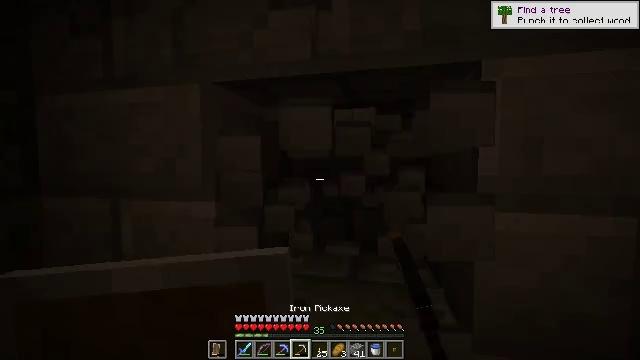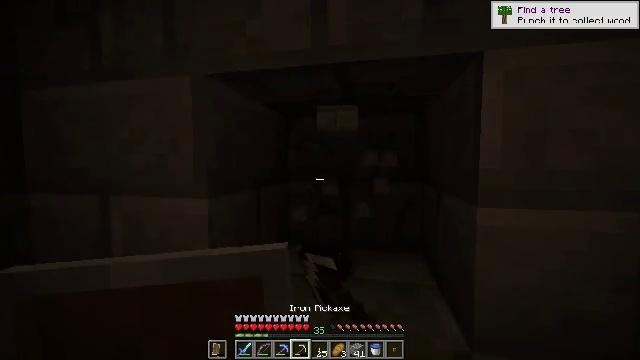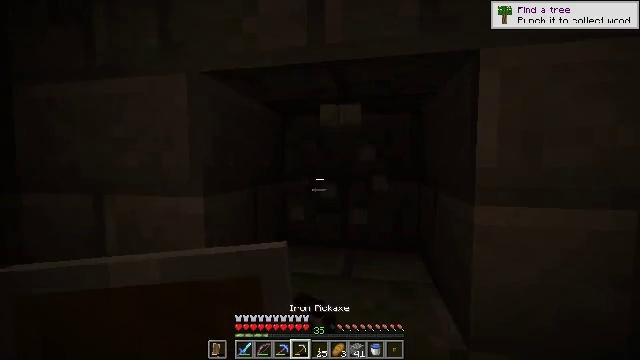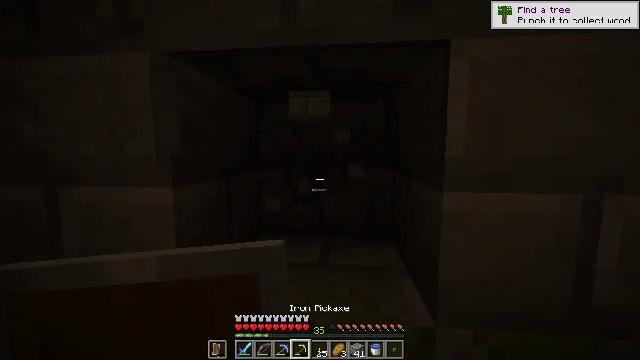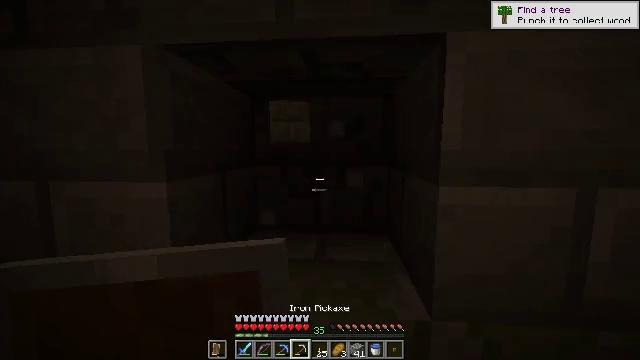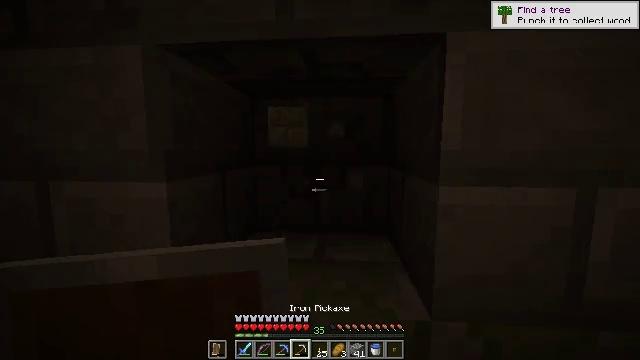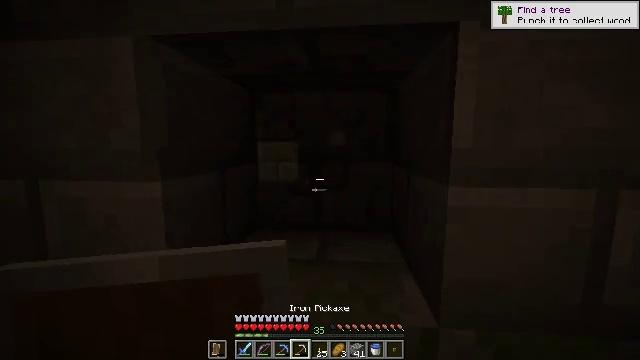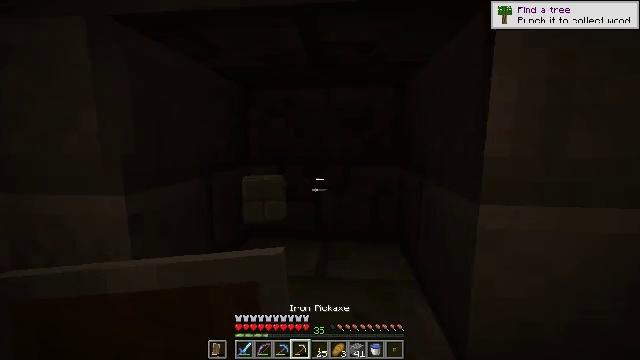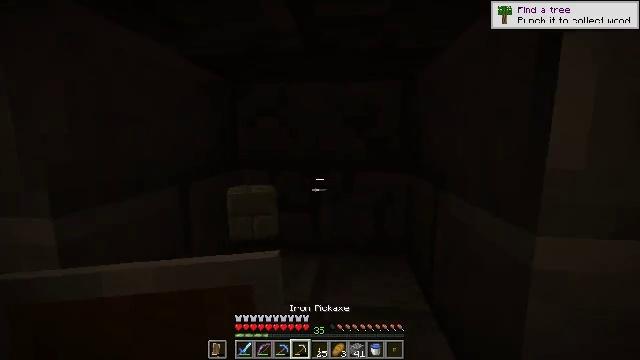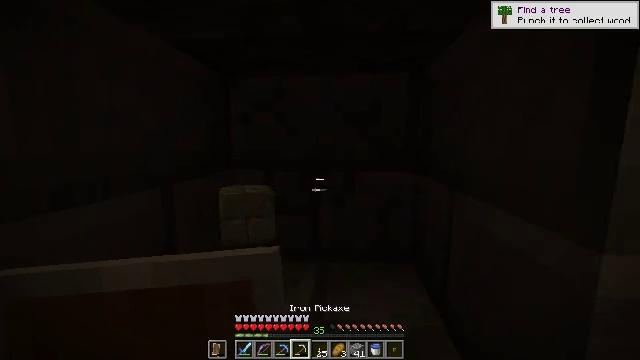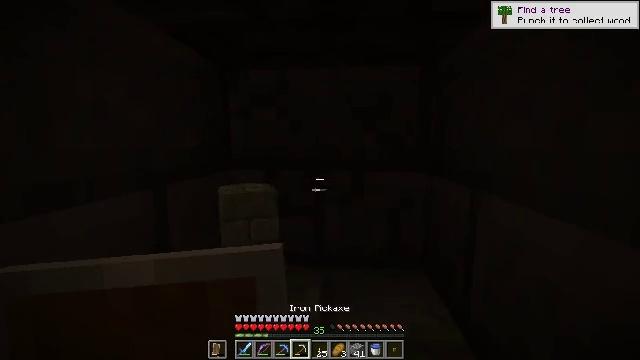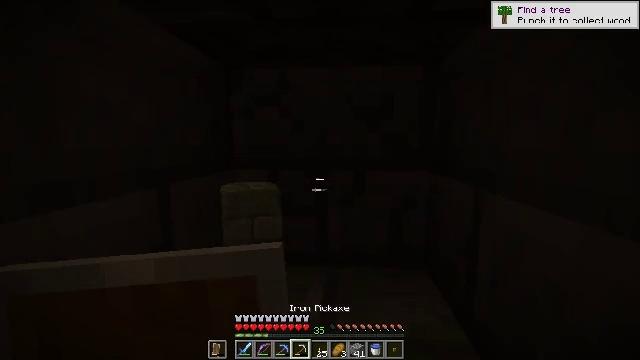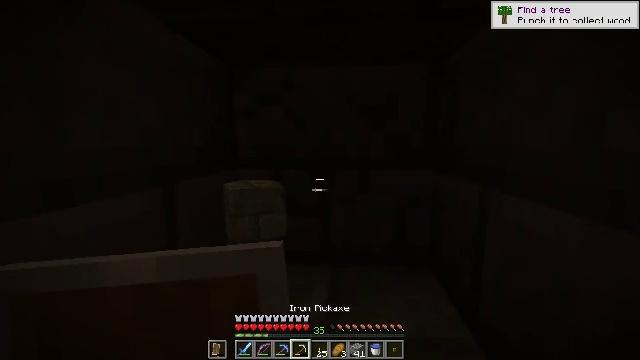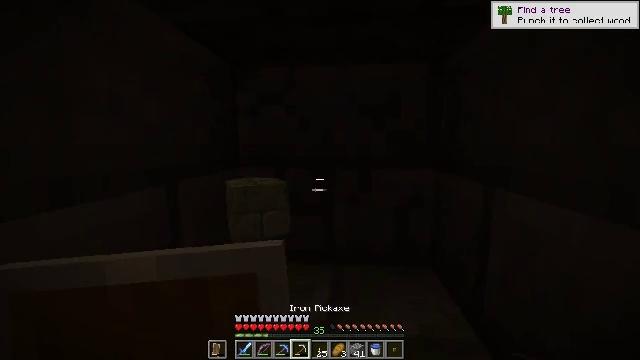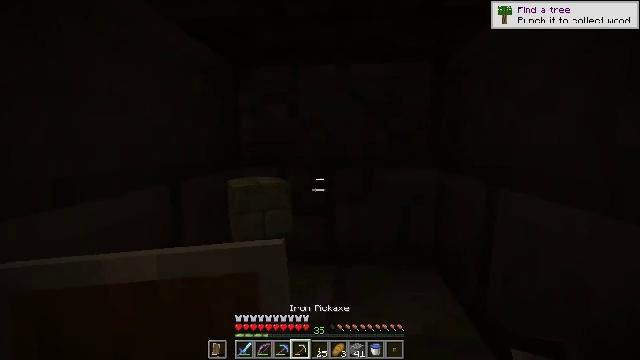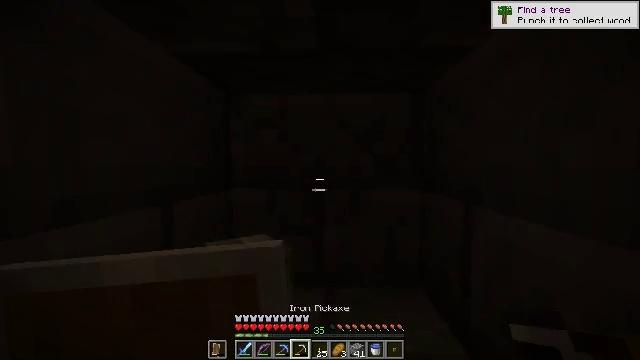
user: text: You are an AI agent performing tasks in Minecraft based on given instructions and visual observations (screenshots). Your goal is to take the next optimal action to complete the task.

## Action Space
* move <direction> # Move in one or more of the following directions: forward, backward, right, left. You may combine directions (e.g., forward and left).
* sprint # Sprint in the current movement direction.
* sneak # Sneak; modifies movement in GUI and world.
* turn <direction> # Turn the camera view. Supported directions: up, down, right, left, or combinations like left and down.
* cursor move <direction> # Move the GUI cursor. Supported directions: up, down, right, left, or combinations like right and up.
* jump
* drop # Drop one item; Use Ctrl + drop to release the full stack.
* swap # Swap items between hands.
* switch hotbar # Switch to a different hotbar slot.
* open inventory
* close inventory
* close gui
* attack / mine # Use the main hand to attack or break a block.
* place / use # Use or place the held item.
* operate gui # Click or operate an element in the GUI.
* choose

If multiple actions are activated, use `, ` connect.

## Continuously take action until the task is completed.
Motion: motion action
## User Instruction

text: Harvest the cracked stone bricks for building.
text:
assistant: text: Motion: attack / mine
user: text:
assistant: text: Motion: no_op
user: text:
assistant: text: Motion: turn right and down
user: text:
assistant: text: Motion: no_op
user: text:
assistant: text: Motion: no_op
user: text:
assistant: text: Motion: move forward
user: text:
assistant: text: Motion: move forward
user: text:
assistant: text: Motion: move forward
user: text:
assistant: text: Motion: move forward
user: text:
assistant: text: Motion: move forward
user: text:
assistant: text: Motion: move forward
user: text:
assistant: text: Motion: no_op
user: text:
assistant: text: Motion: no_op
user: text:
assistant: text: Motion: no_op
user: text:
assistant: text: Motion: move back, turn right and up
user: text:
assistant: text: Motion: move back, turn up
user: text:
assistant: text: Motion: move back
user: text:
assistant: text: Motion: move back
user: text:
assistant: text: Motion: move back, attack / mine
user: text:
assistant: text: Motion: attack / mine
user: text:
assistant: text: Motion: attack / mine
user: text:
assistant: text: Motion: move forward, attack / mine
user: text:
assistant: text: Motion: move forward, attack / mine
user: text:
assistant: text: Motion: move forward, turn down, attack / mine
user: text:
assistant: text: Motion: move forward, turn down, attack / mine
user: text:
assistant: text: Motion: move forward, attack / mine
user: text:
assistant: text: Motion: move forward, attack / mine
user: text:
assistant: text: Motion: move forward, attack / mine
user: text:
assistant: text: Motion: move forward, attack / mine
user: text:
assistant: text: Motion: move forward, attack / mine